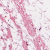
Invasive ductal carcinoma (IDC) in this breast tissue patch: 0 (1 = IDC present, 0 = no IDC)